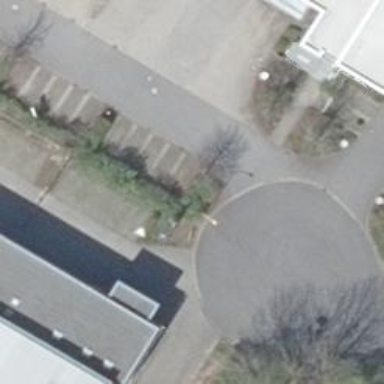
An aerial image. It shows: Parking aisle designated as service road.